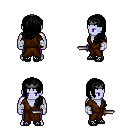
a pixel art fantasy rpg character, male body template, dark elf, purple skin, brown robe, magenta pants, black left-swept hairstyle, iron tiara, white cloth bandages, ghillies, dagger, four views (front, back, left, right), 2x2 character sprite sheet, small pixel art, hard edges, no anti-aliasing